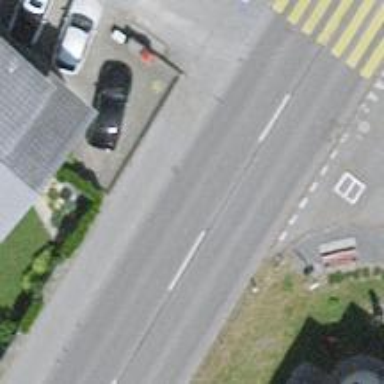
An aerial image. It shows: Bus stop with stop position for public transport.